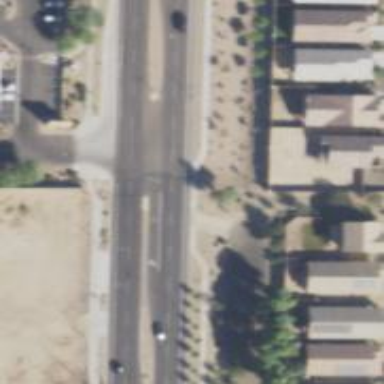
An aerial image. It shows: Secondary road.